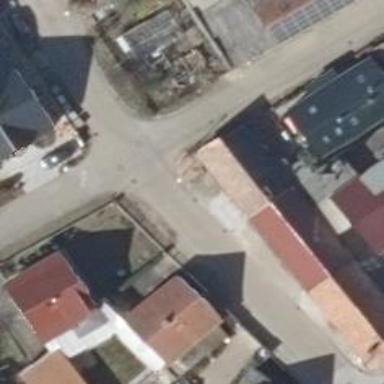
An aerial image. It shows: Living street.